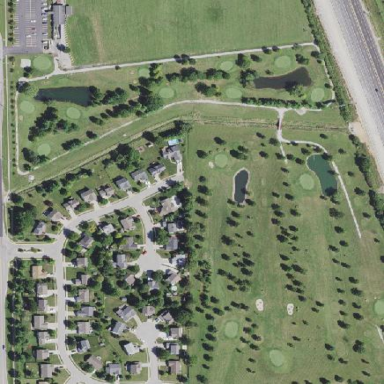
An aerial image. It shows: Golf course surrounded by greenery.